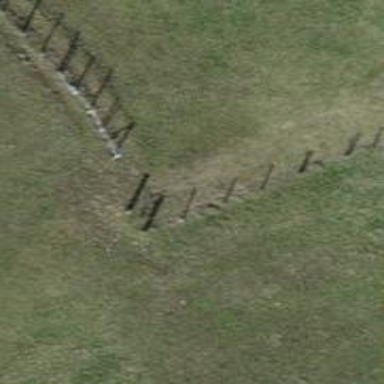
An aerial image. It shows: Swing gate acting as barrier.